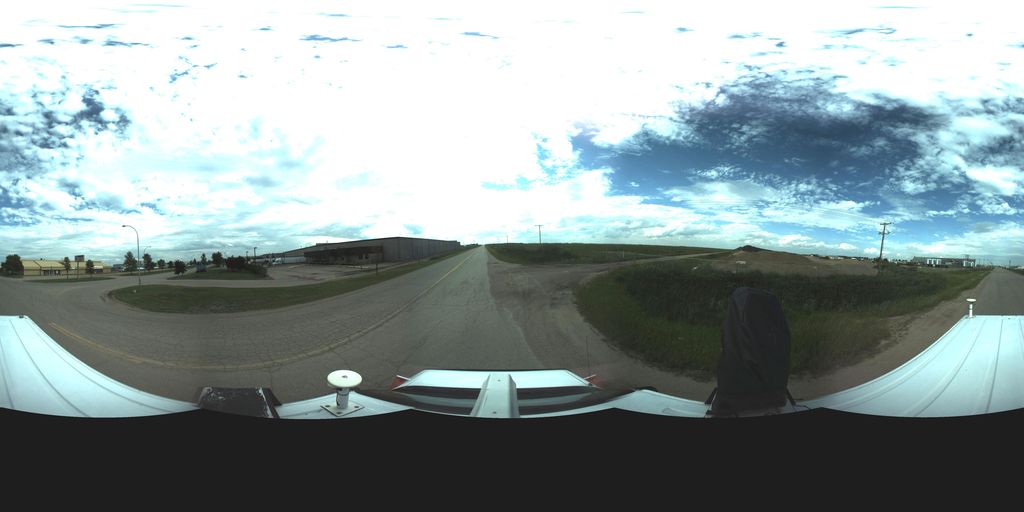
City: saskatoon